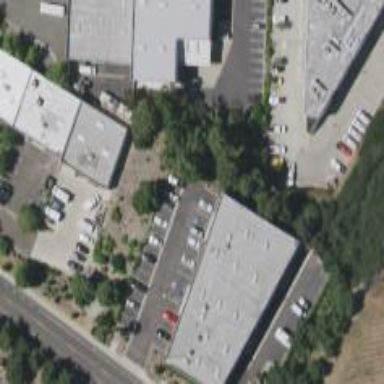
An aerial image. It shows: Commercial building.